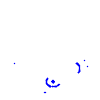
Particle: kaon